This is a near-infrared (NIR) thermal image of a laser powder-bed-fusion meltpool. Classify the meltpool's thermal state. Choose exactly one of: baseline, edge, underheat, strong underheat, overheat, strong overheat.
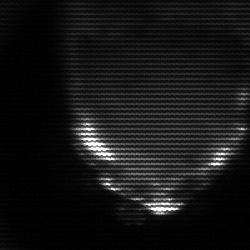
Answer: edge